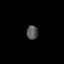
Tissue: lung
Cell type: Others
Senescence score: 0.1611
Nuclear area (px): 158
Mean DAPI intensity: 83.38